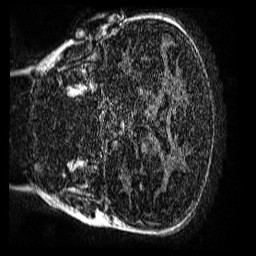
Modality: MP2RAGE
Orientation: coronal
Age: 9
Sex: male
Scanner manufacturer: siemens
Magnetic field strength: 3 T
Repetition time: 4 s
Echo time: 0.00299 s